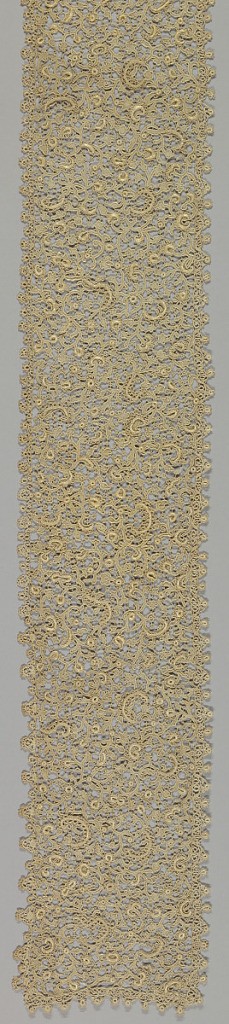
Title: Border
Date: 17th–18th century
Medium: linen Technique: needle lace
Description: Small-scale design of short curving branches with flowers and sprigs. Pattern has varying degrees of raised work with some areas showing graduated padding covered with buttonhole stitches. Crescent shapes in the design are heavily decorated with picot frills. Tiny padded and picoted rings are sprinkled throughout the design. Commonly referred to as Rose Point.